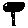
Label: tree